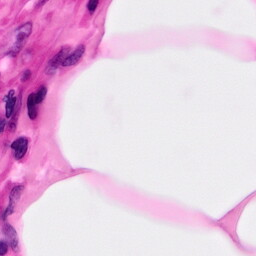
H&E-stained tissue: Pancreatic